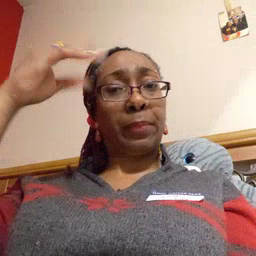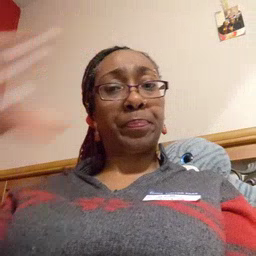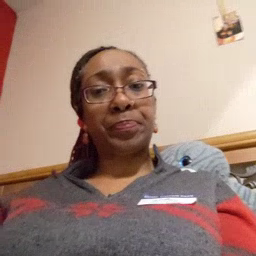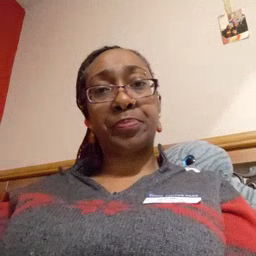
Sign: lamp